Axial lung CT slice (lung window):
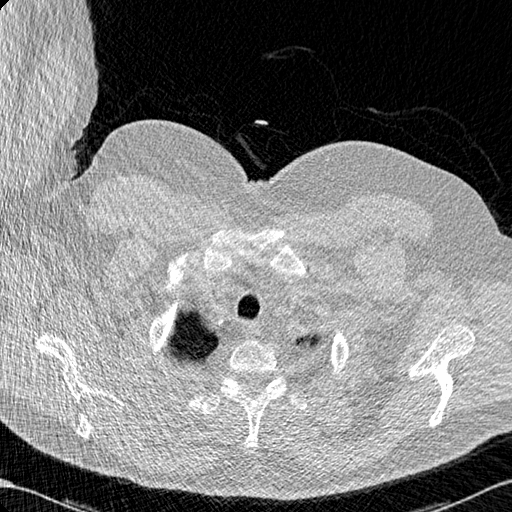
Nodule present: no